Field crop: maize
Growth stage: 1
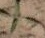
Species: atriplex